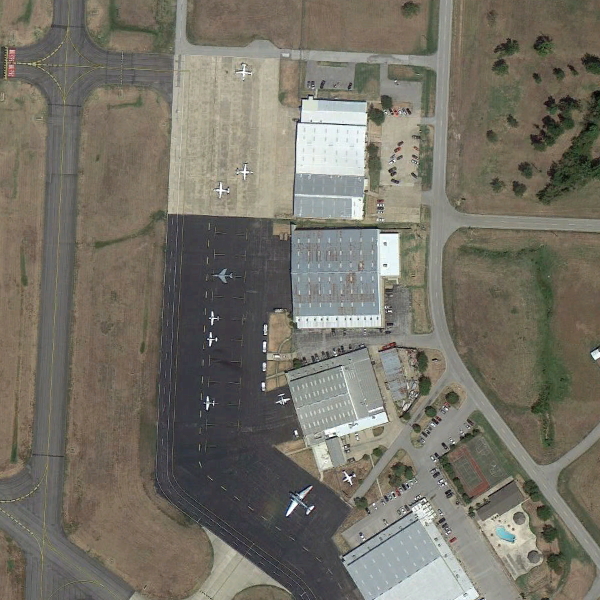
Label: Airport